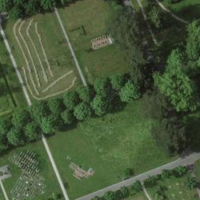
EUNIS habitat code: 53
Species observed at this site:
Crocus tommasinianus